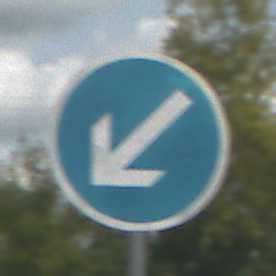
Verkehrszeichen: VorgeschriebeneVorbeifahrtLinks
Umgebung: Outdoor, Suburban
Tageszeit: Midday
Wetter: PartlyCloudy
Licht: Natural
Jahreszeit: Summer
Kontrast: HighContrast